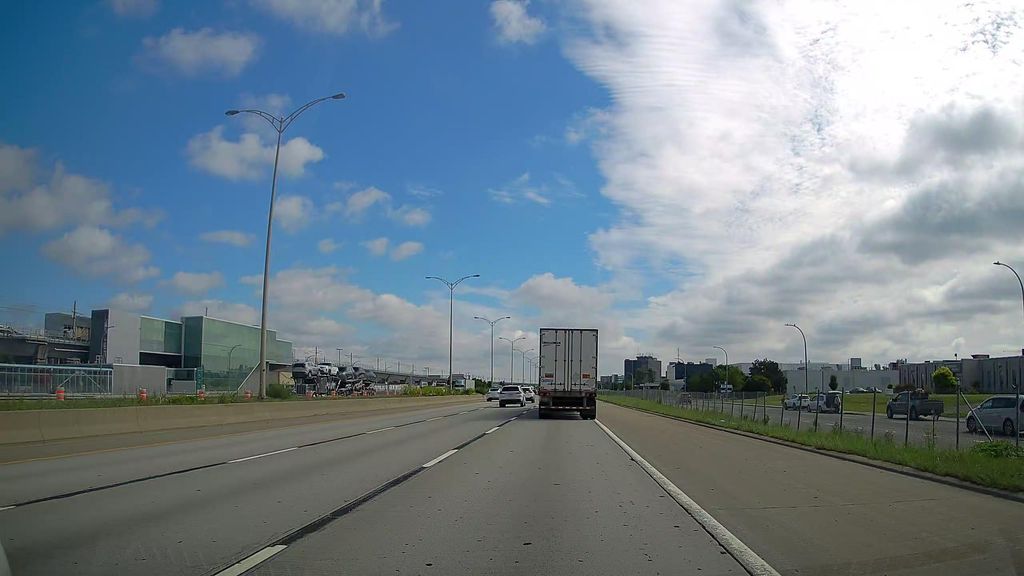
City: montreal